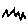
Label: zigzag